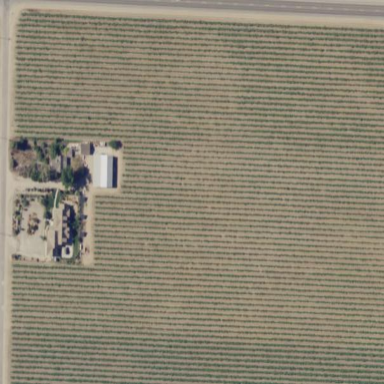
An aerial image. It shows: Beautiful vineyard in the countryside.